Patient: sex F, age 69
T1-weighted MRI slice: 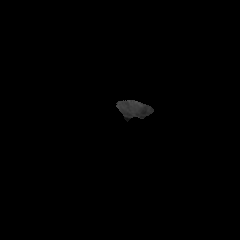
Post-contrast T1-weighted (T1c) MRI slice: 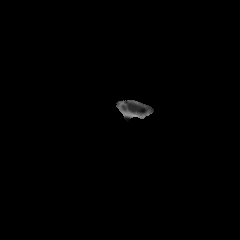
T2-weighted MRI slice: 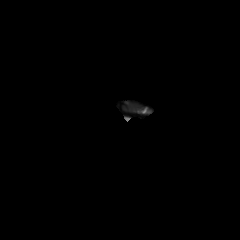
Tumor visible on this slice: no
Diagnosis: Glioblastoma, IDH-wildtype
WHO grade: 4